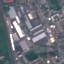
Land use / land cover: Industrial